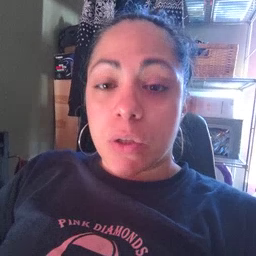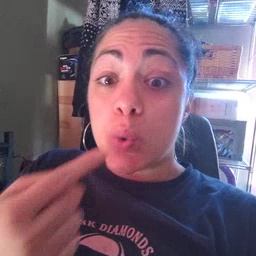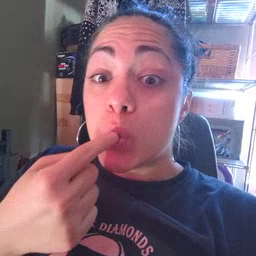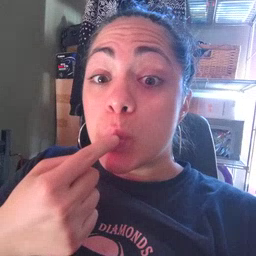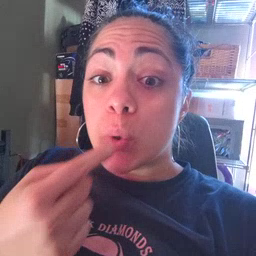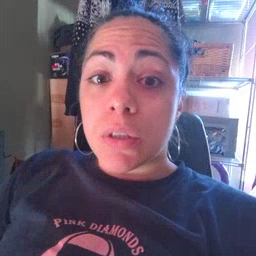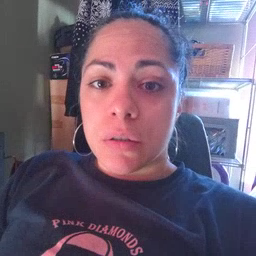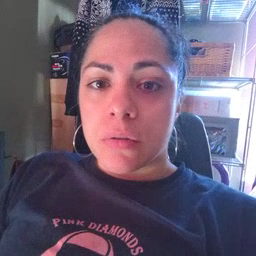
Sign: tooth